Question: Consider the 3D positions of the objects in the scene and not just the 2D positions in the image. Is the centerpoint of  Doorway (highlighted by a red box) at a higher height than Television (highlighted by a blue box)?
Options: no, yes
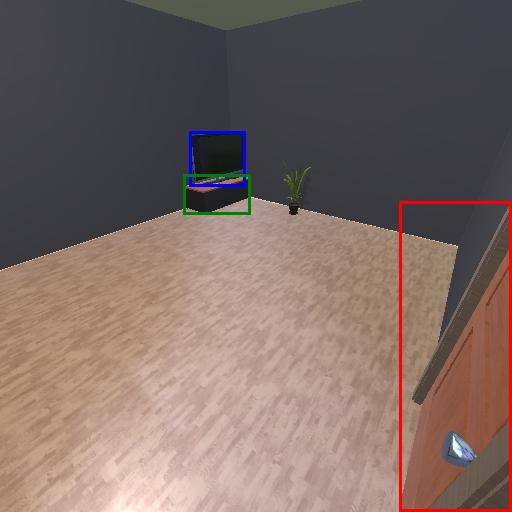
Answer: no